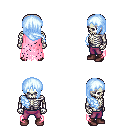
a pixel art fantasy rpg character, male body template, skeleton, pink tattered cape, magenta pants, white cyan right-swept hairstyle, maroon shoes, four views (front, back, left, right), 2x2 character sprite sheet, small pixel art, hard edges, no anti-aliasing